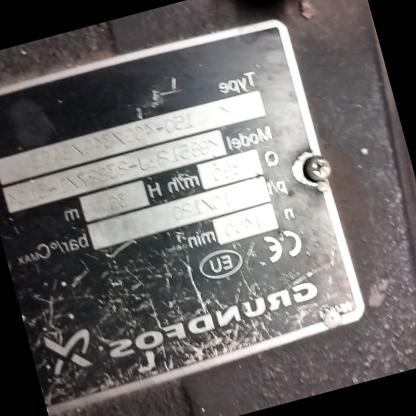
Klasa: tabliczka-znamionowa